Question: I must make a layout with 2 overlapping ScrollViews. One is an article with a "see comments" button. The other view is transparent and contains the comments, and is shown on top of the article when the "see comments" button is clicked. The problem is that when the comments are shown and do not fill the screen, touching the screen out of the screen (eg. below the button "Retour" on the image shown below. This is an iphone screenshot, the design on android is different) scrolls the article.

Also, the "Voir les Commentaires" button can be clicked, even with another layout on top of it.
Why is the view below not disabled (button, scroll...) when there's another one on top of it? How can it be done?
Anybody can help?
'''
<?xml version="1.0" encoding="utf-8"?>
<RelativeLayout xmlns:android="http://schemas.android.com/apk/res/android"
android:layout_width="fill_parent" android:layout_height="fill_parent"
android:background="#FFFFFF">
<RelativeLayout android:id="@+id/header"
android:layout_width="fill_parent" android:layout_height="49dp"
android:background="#e7e7e8">
<!-- header -->
</RelativeLayout>
<ScrollView android:id="@+id/article_scroll"
android:layout_width="fill_parent" android:layout_height="fill_parent"
android:layout_below="@id/header">
<LinearLayout android:layout_width="fill_parent"
android:layout_height="fill_parent" android:orientation="vertical">
<!-- article -->
</LinearLayout>
</ScrollView>
<LinearLayout android:layout_width="fill_parent"
android:layout_below="@id/header" android:layout_height="fill_parent"
android:orientation="vertical" android:background="#50000000" android:visibility="gone">
<ScrollView android:id="@+id/comment_scroll"
android:layout_width="fill_parent" android:layout_height="fill_parent">
<!-- comments -->
</ScrollView>
</LinearLayout>
</RelativeLayout>
'''
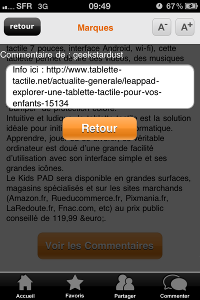
Answer: You should definitely use a new Activity for your comment and use Transucent theme:
'''
<activity android:theme="@android:style/Theme.Translucent">
'''
<URL>
Some alternatives Themes should fit your needs (Dialog for instance)
or a blurried background: <URL>